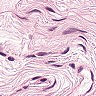
Metastatic tissue present: no